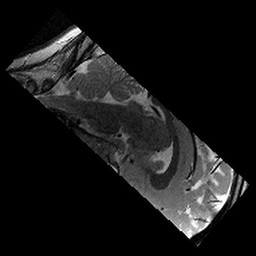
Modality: T2w
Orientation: sagittal
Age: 9
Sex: female
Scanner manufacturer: siemens
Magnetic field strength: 3 T
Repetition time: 9.23 s
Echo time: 0.067 s